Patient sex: M
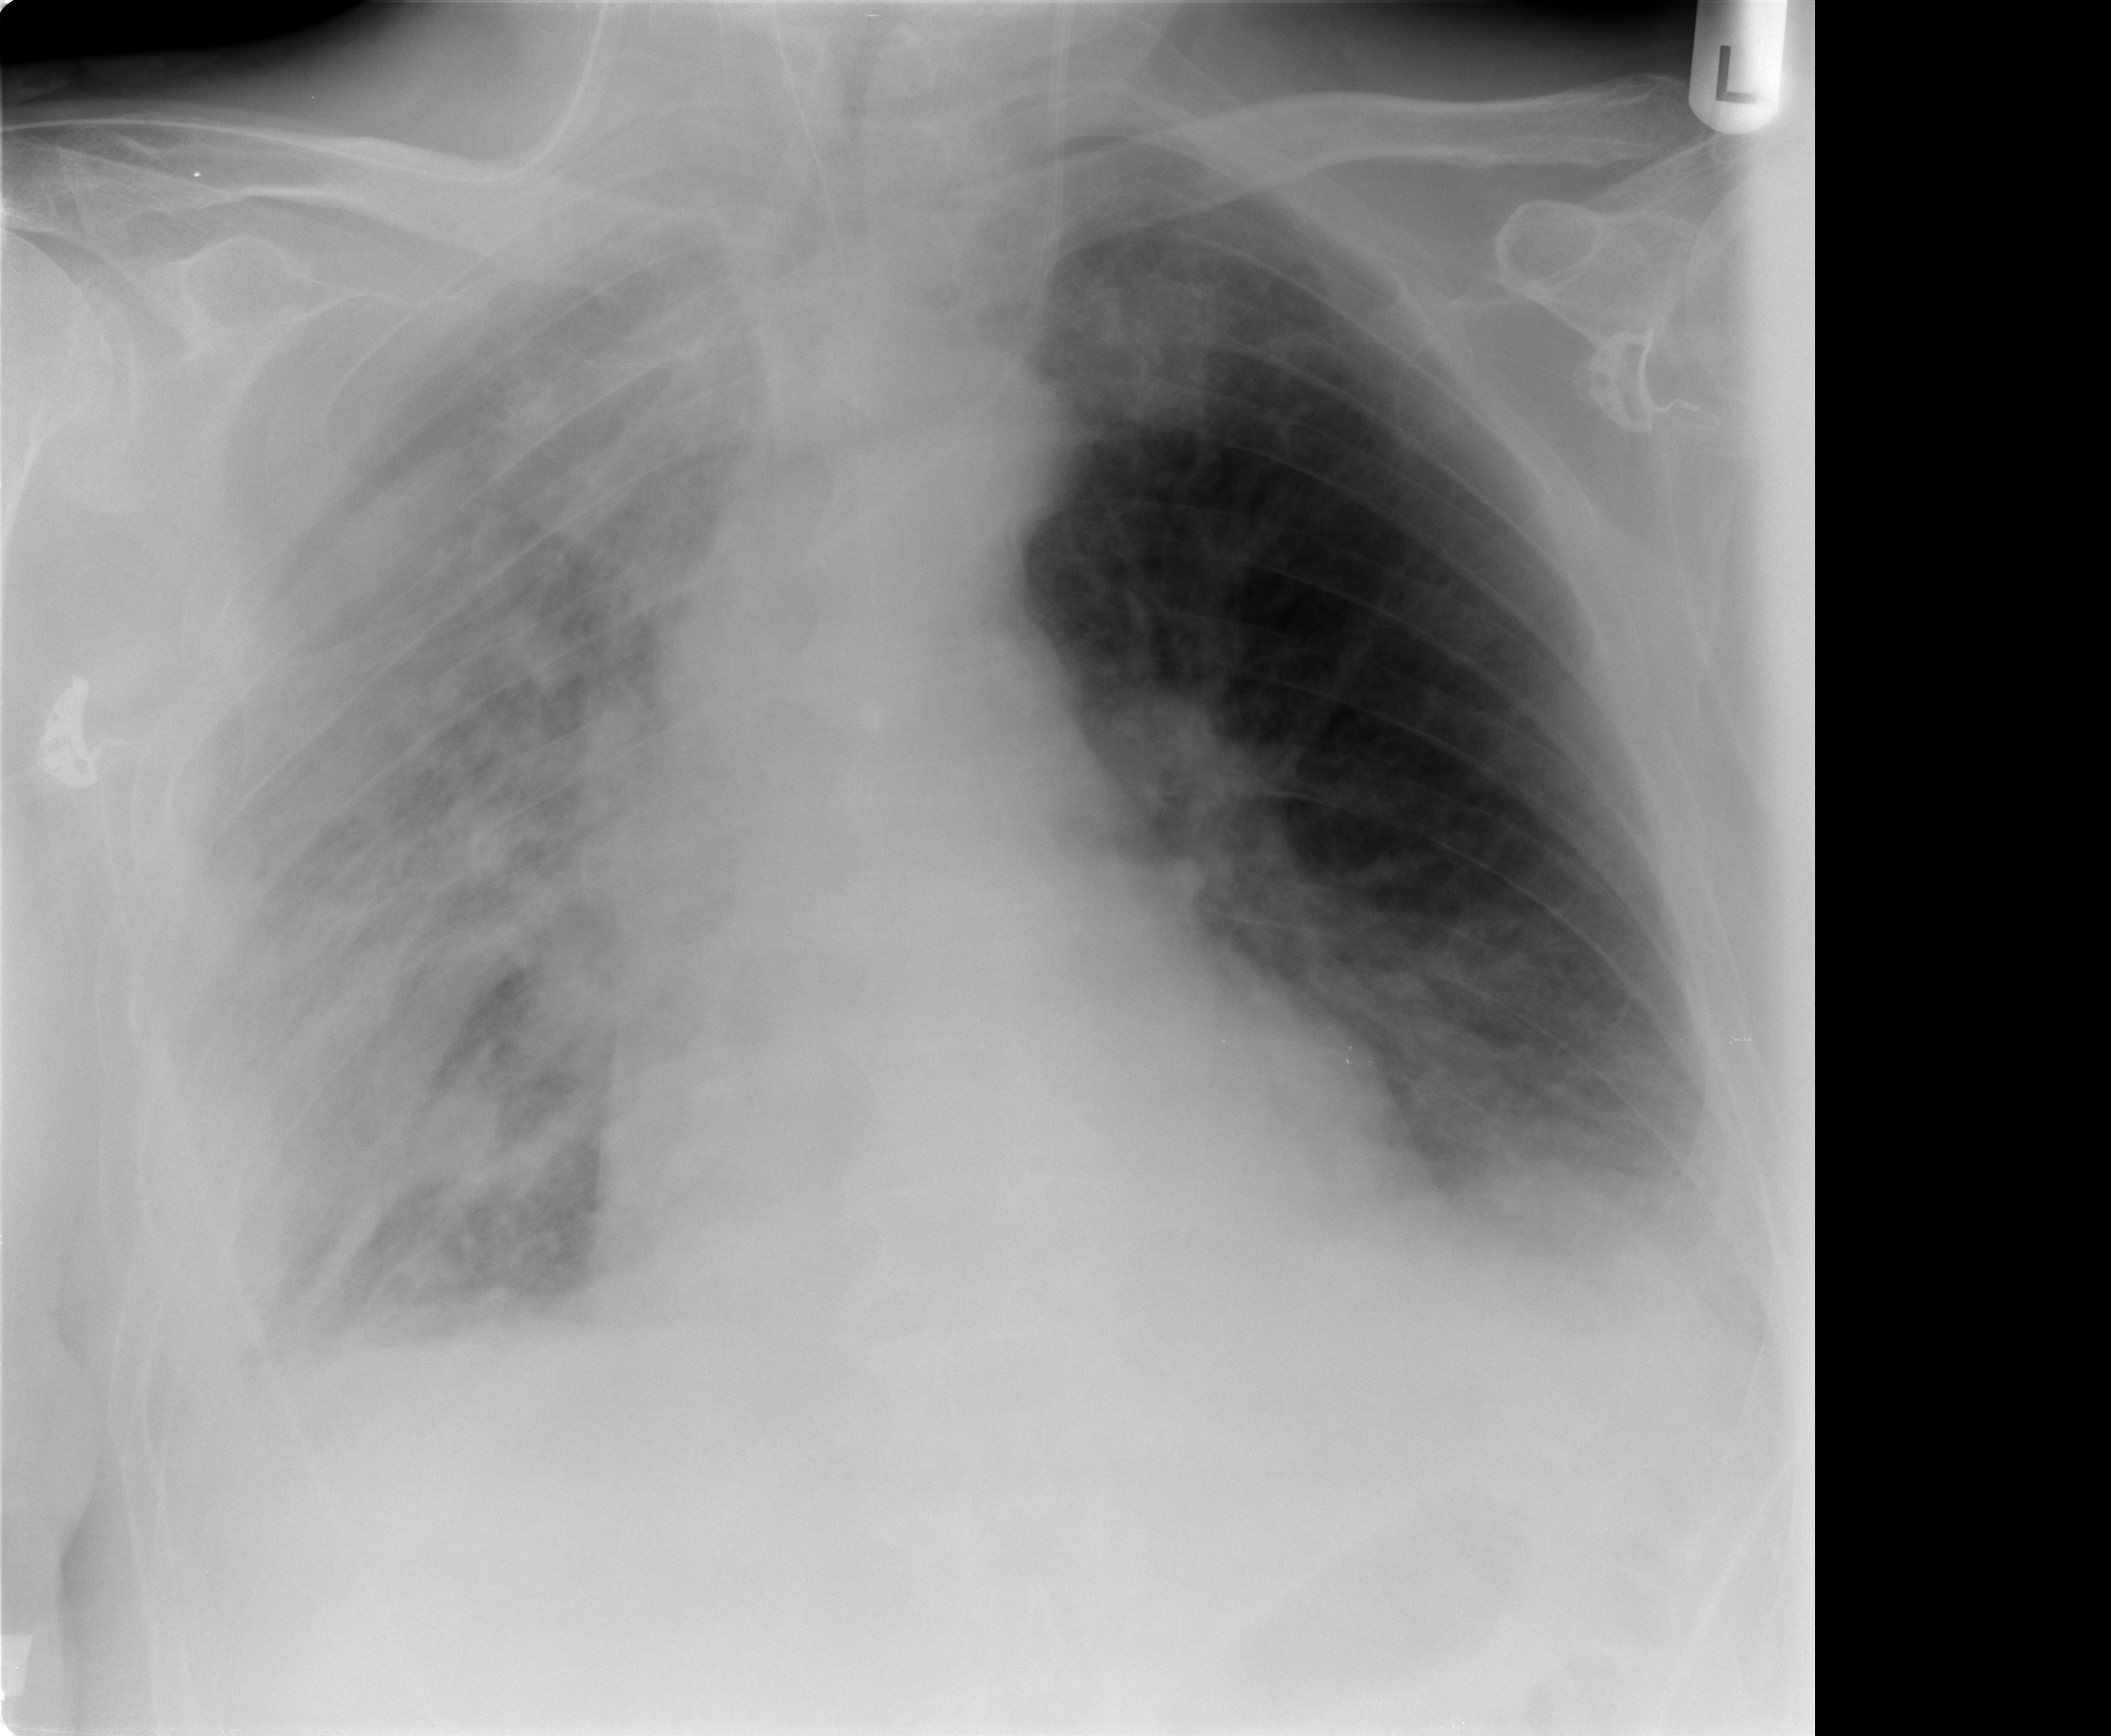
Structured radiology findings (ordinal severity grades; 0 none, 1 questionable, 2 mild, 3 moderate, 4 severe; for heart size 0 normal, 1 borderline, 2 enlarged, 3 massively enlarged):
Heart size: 0
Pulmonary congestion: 0
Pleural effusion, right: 2
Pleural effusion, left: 2
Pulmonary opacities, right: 4
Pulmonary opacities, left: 0
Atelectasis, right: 2
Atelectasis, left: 2